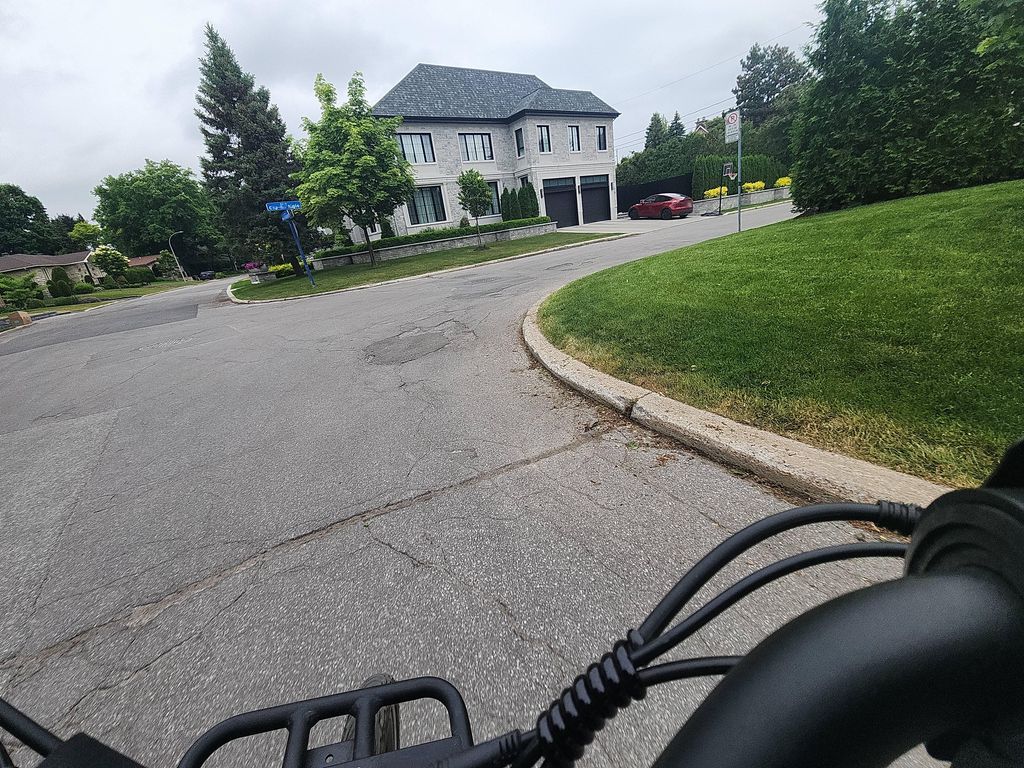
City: montreal